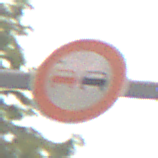
Verkehrszeichen: Ueberholverbot
Umgebung: Outdoor, Urban
Tageszeit: MorningAfternoon
Wetter: Overcast
Licht: Natural
Jahreszeit: NotSpecified
Kontrast: LowContrast